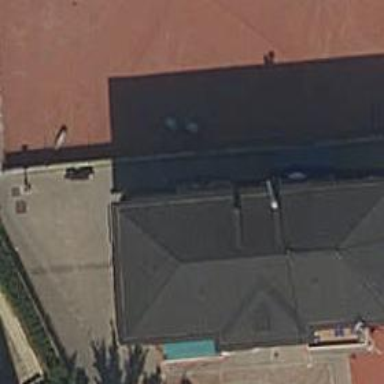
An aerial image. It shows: Restaurant.